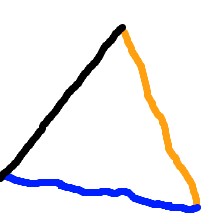
Shape: triangle